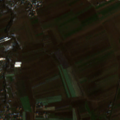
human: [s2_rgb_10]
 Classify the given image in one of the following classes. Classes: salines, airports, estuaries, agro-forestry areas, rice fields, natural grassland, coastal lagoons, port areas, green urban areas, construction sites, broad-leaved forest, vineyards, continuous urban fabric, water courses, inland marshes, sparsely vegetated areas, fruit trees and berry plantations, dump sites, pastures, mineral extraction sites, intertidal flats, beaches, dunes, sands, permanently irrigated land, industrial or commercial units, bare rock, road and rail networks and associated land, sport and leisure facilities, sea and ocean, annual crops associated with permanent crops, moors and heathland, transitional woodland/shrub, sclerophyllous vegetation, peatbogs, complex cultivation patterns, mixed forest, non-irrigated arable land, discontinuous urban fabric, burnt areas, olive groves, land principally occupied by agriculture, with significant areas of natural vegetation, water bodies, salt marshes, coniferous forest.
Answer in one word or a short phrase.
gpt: discontinuous urban fabric, non-irrigated arable land